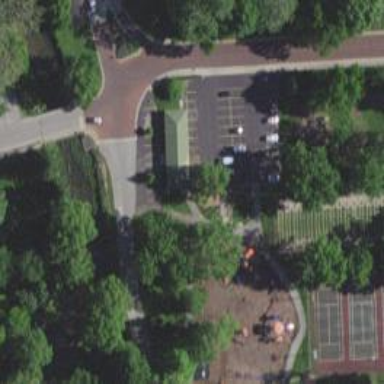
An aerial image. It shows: Playground area for leisure land.